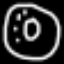
Label: donut